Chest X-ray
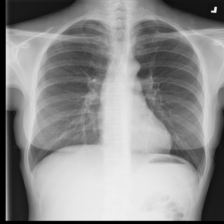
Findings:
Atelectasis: negative
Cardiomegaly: negative
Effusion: negative
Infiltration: negative
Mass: negative
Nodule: negative
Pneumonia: negative
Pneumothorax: negative
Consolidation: negative
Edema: negative
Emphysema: negative
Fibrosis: negative
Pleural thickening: negative
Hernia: negative